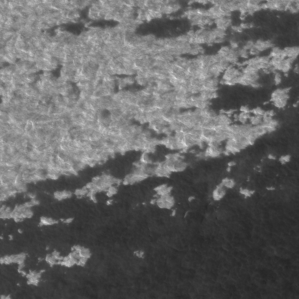
Label: non_frost